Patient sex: F
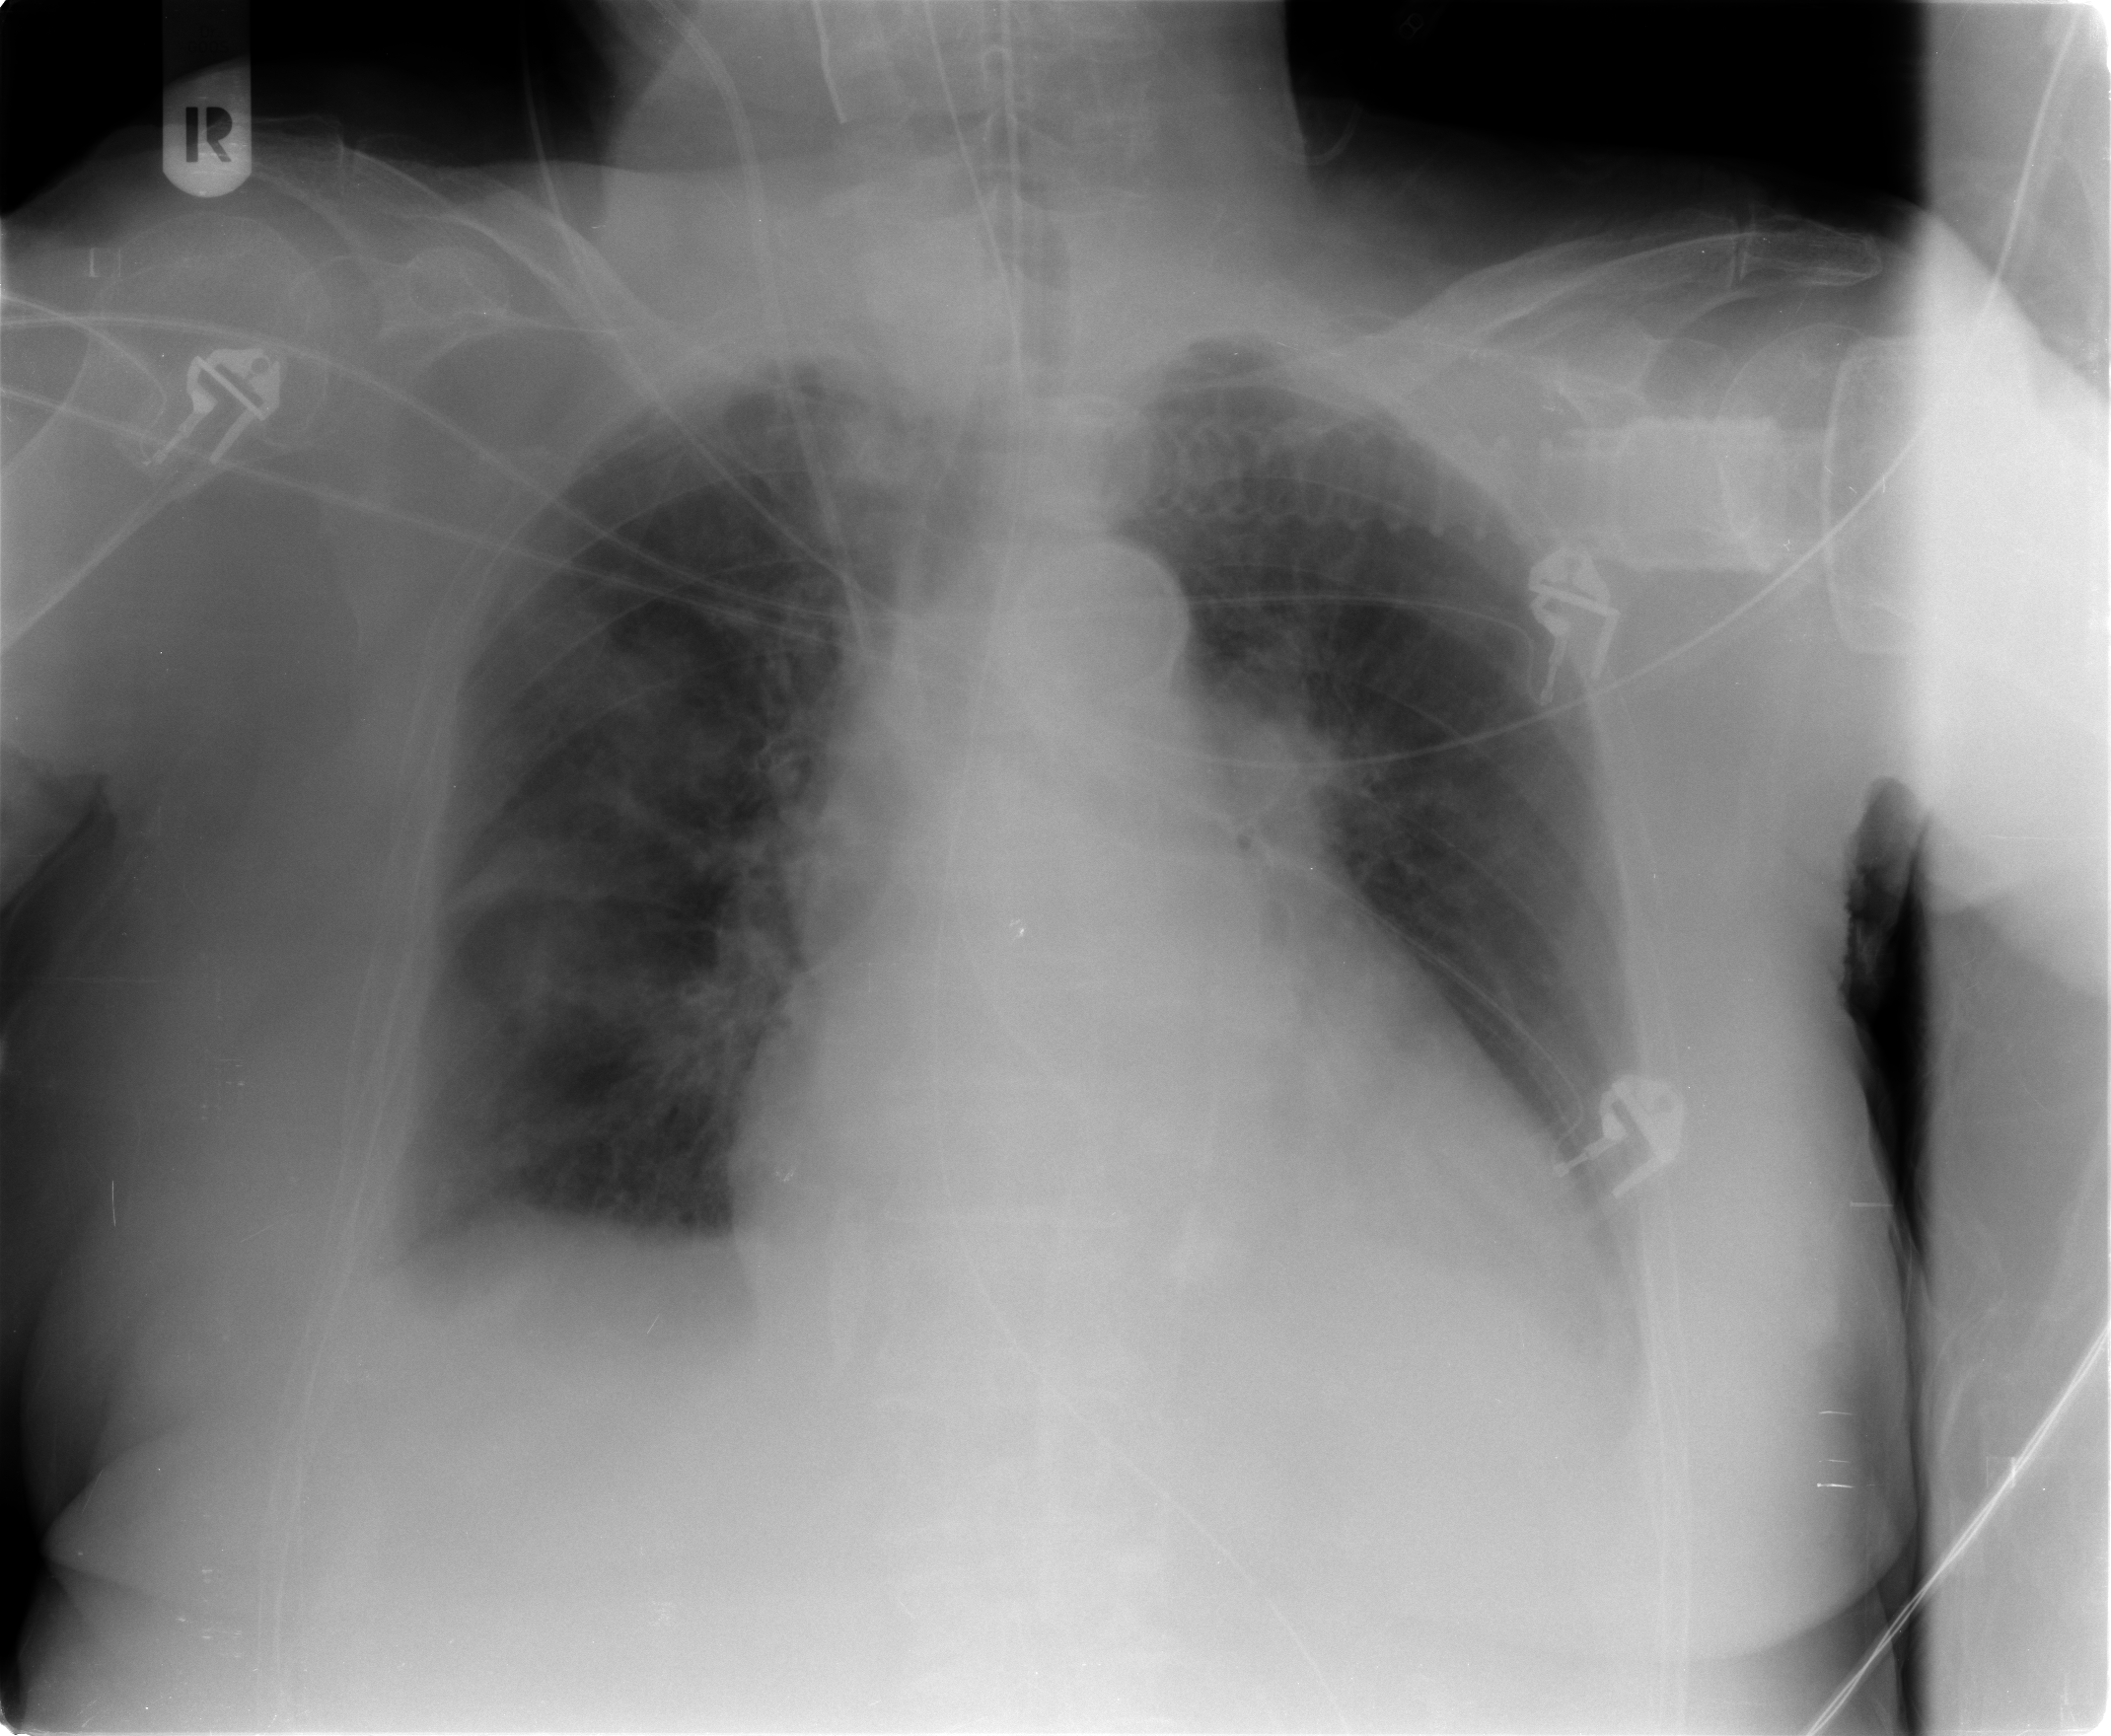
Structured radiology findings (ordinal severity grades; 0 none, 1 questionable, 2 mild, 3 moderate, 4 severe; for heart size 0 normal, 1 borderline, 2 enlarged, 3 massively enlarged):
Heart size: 2
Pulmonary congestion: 1
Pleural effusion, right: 2
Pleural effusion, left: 2
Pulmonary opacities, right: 1
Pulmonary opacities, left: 0
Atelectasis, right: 2
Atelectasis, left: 2